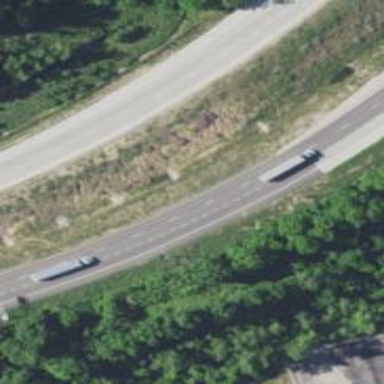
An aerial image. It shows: This image shows trunk highway that functions as expressway.